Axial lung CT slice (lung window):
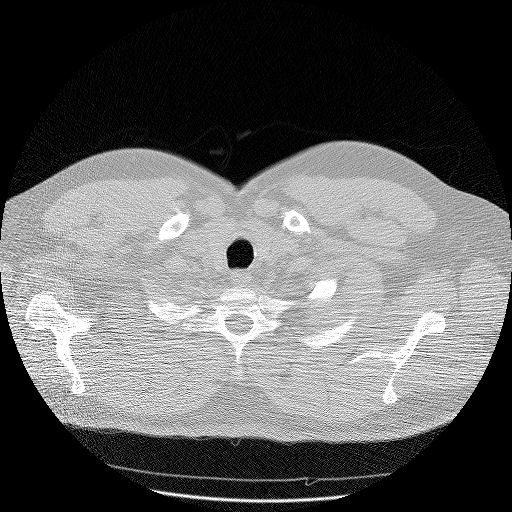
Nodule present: no